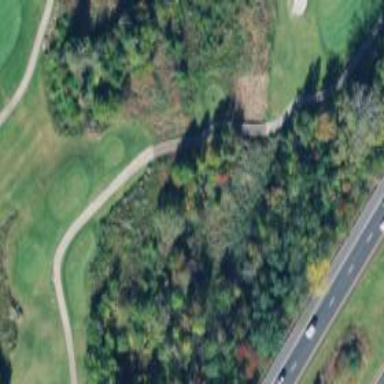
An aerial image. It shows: Service road on bridge designed for golf cartpath.